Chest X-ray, AP view. Patient: 45 years old, sex M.
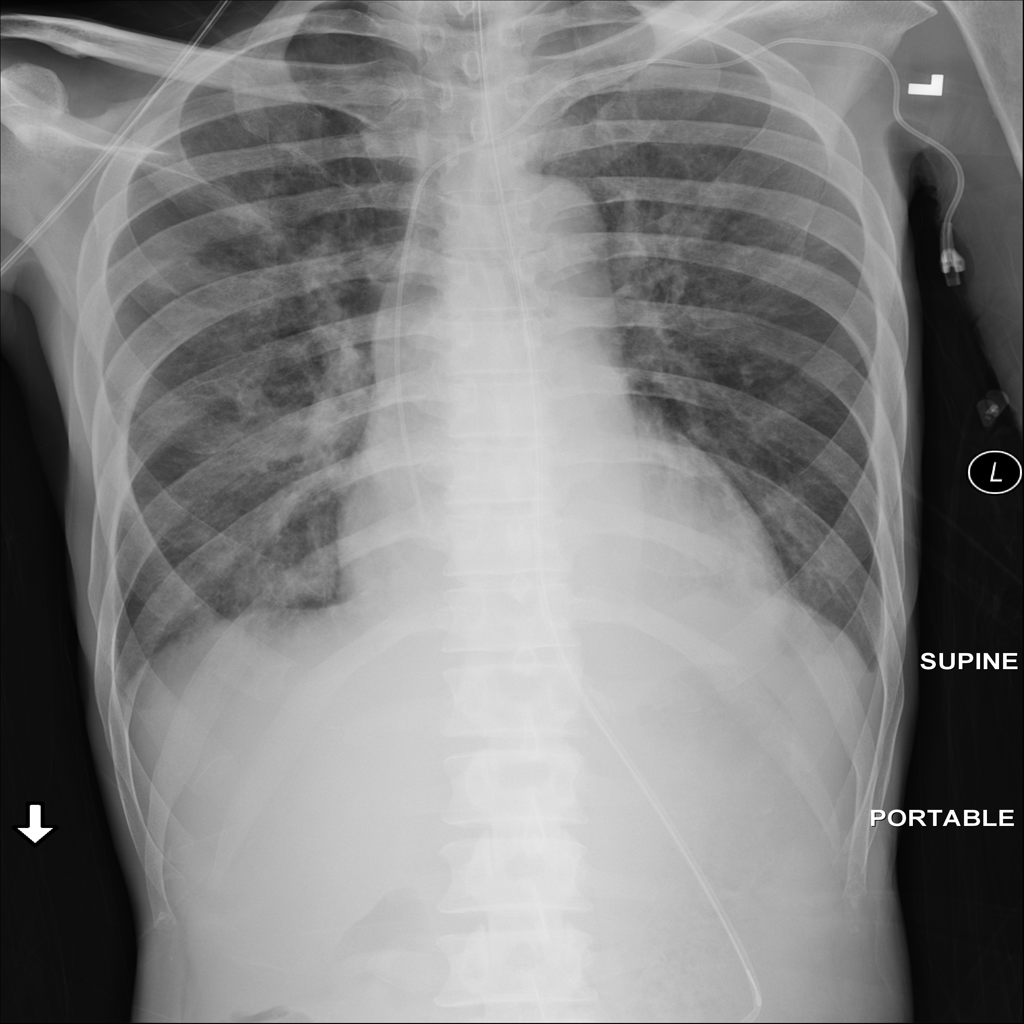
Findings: No Finding